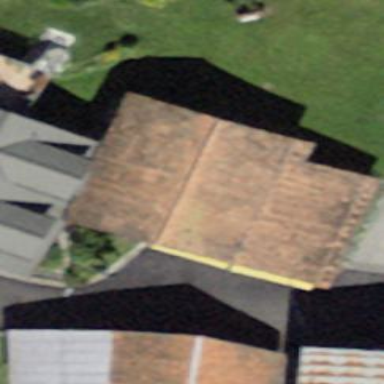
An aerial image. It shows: Retail building with gabled roof in brown color. The roof is oriented across the building.